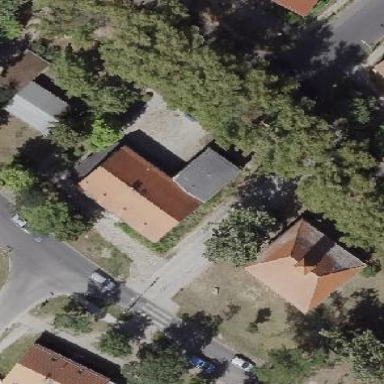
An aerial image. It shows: Civic building with gabled roof shape.